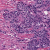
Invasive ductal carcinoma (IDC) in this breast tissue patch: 1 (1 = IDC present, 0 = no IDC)